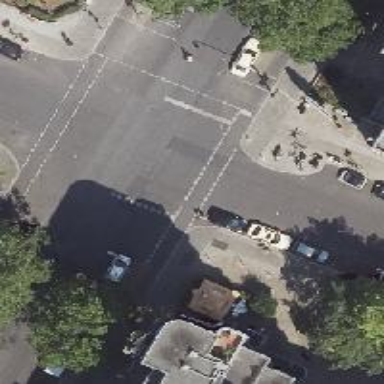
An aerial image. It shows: Unmarked road crossing with left kerb extension.